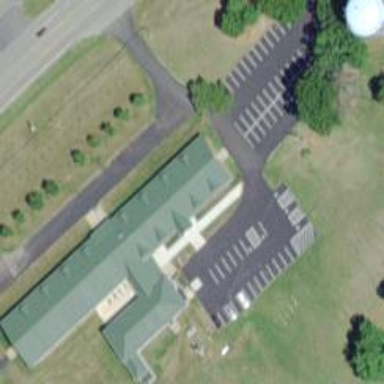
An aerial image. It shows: School building.